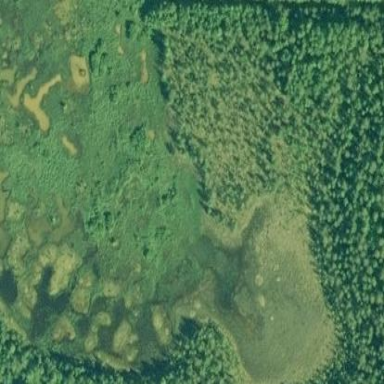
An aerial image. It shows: Shallow marsh wetland area.